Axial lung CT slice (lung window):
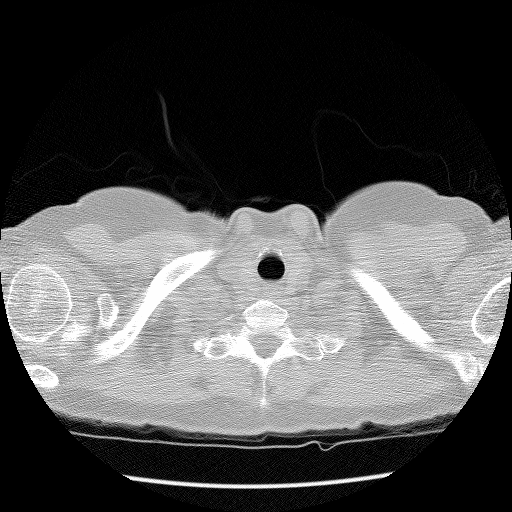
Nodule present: no